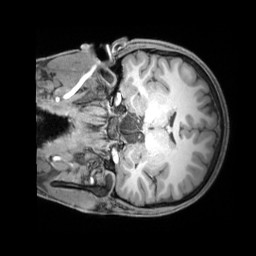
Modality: T1w
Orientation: coronal
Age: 24
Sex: male
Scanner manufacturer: siemens
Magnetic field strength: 3 T
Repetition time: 1.97 s
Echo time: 0.00206 s